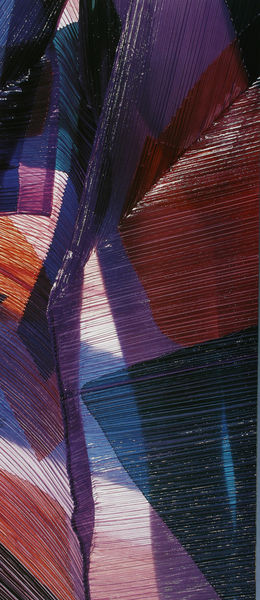
Titel: Mantel (Detail)
Künstler: Issey Miyake
Standort: Kyoto (Japan)
Institution: Kyoto Costume Institute
Schlagwörter: blau, schatten, weiß, bunt, orange, schwarz, rot, tuch, stoff, rosa, farbig, abstrakt, farben, flächen, modern, lila, violett, detail, transparenz, abstraktion, geometrisch, gewebe, dreiecke, pinselspur